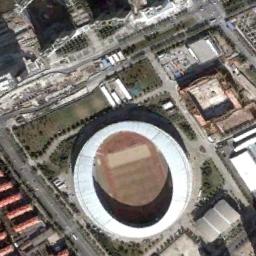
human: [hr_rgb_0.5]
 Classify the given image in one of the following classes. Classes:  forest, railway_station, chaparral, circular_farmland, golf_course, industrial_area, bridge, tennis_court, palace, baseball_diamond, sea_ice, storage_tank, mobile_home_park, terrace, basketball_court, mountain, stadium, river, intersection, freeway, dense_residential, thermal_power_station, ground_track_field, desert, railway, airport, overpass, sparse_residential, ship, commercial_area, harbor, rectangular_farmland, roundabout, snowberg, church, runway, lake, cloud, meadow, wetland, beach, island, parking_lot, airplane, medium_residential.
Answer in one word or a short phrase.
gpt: stadium